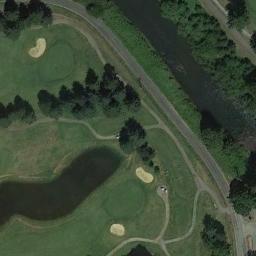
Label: golf_course